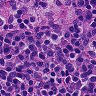
Metastatic tissue present: no